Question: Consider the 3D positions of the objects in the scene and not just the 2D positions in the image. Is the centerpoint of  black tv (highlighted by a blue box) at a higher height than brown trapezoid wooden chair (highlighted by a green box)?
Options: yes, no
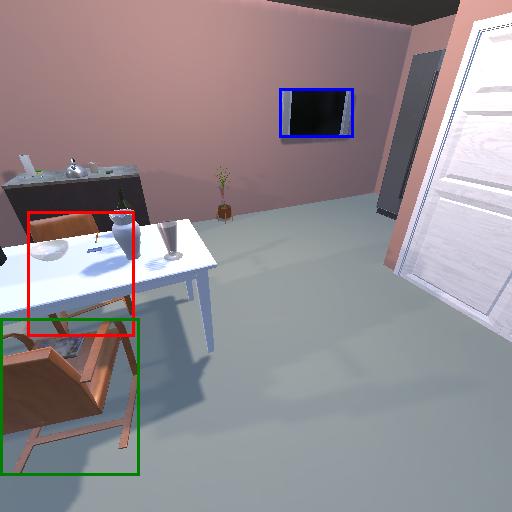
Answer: yes